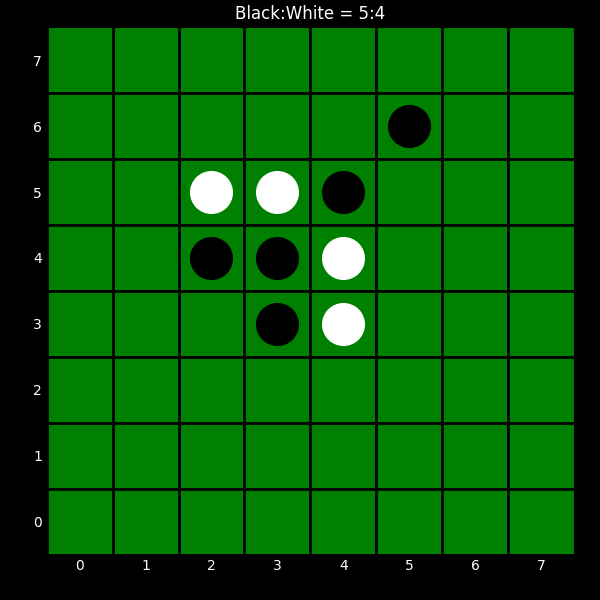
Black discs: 5
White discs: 4